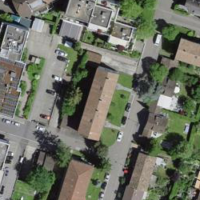
EUNIS habitat code: 54
Species observed at this site:
Chloris chloris
Corvus corone
Carduelis carduelis